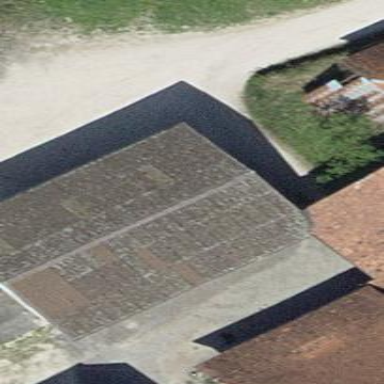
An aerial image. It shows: Barn.